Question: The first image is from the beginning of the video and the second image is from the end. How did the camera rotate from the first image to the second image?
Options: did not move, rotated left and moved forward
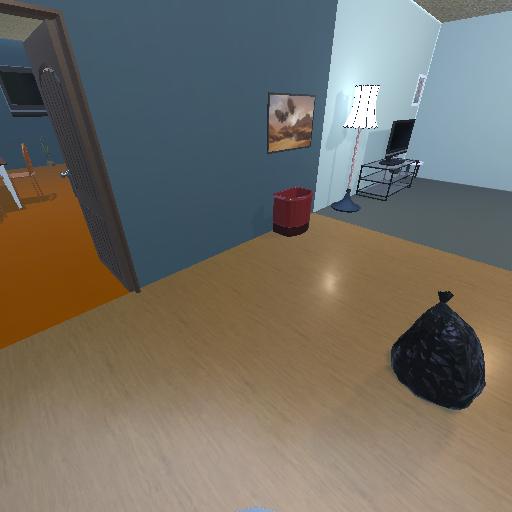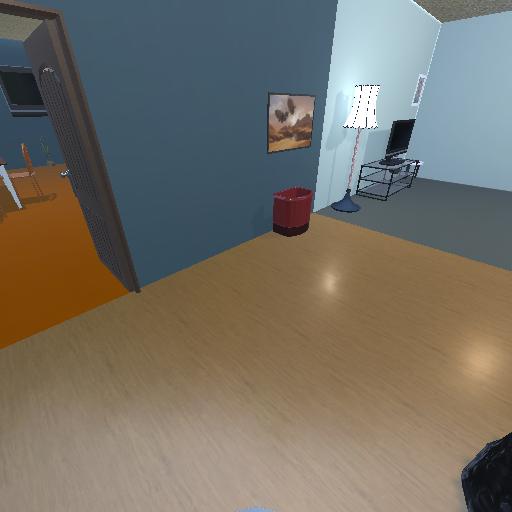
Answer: did not move